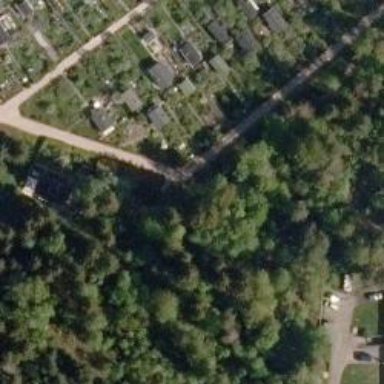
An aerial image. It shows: Path.